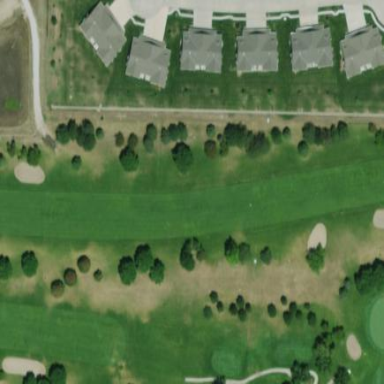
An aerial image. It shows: Golf fairway surrounded by grass.